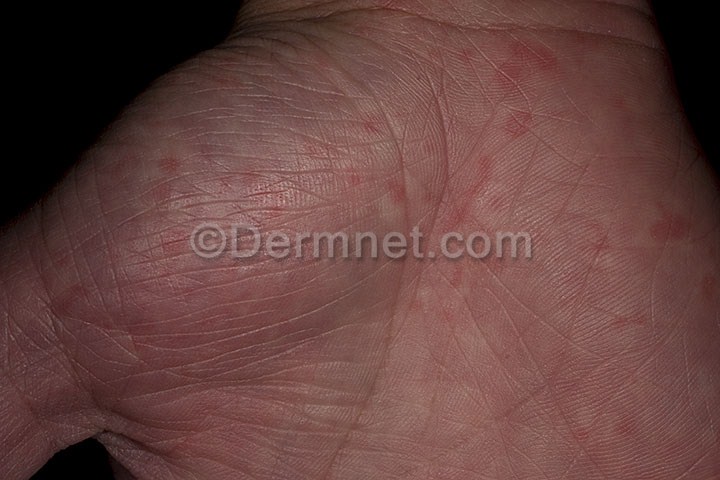
Disease: Exanthems and Drug Eruptions